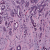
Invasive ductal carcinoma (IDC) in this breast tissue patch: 1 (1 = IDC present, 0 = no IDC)